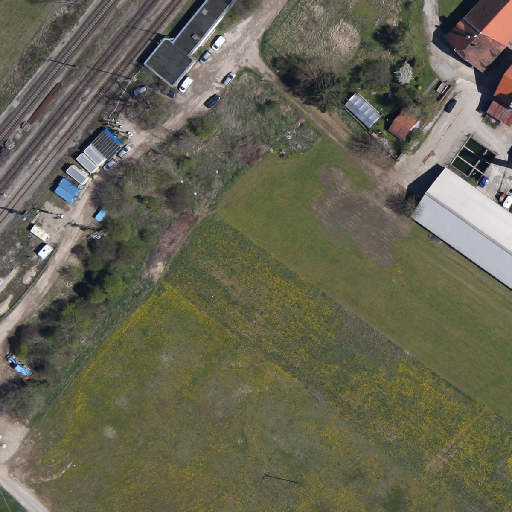
Referring expression: light-duty vehicle